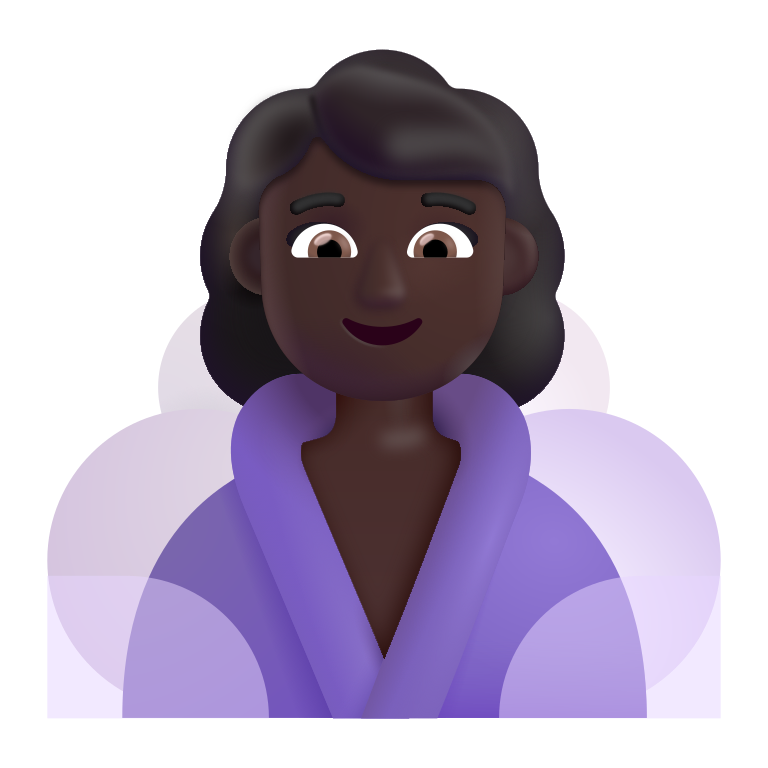
woman in steamy room color dark